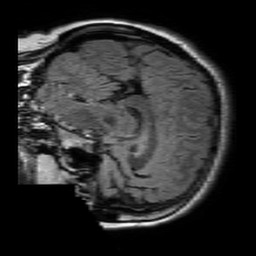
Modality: FLAIR
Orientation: sagittal
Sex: female
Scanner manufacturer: philips
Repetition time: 11 s
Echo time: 0.125 s